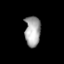
Tissue: lung
Cell type: Myeloid cells
Senescence score: 0.5482
Nuclear area (px): 473
Mean DAPI intensity: 163.981